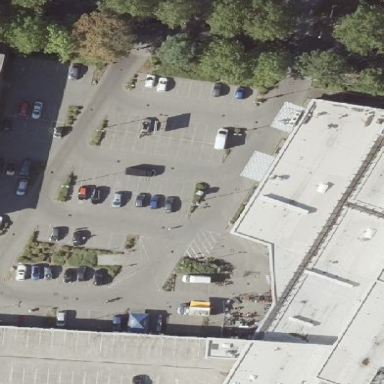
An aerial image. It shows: Retail building that is part of mall.